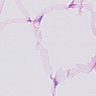
Metastatic tissue present: no